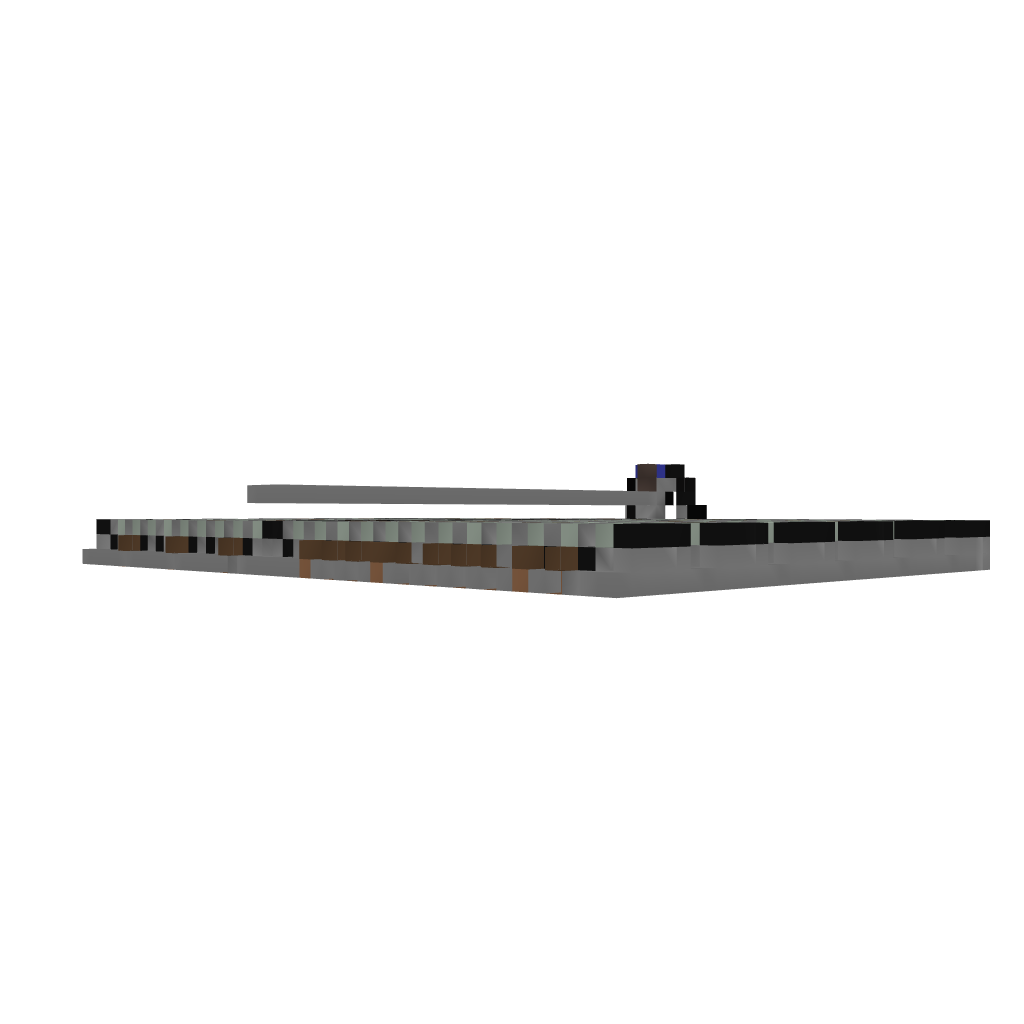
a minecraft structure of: Minecraft Super mario underwater theme song